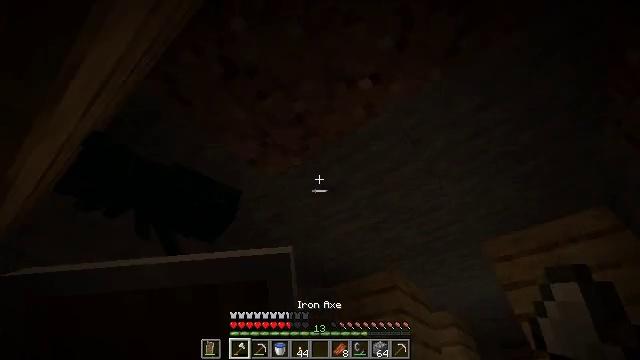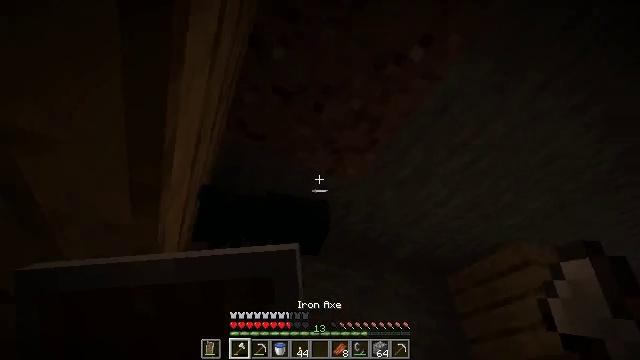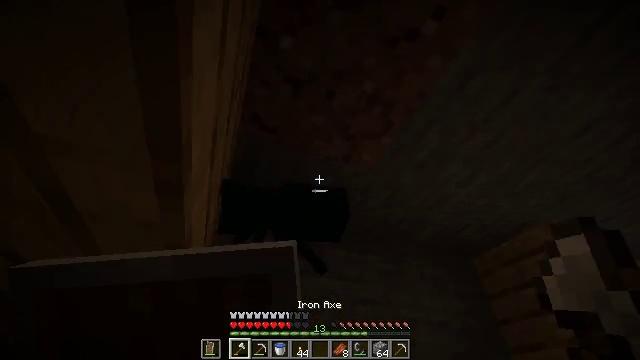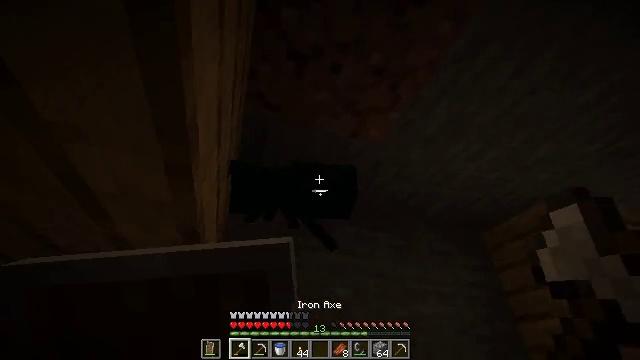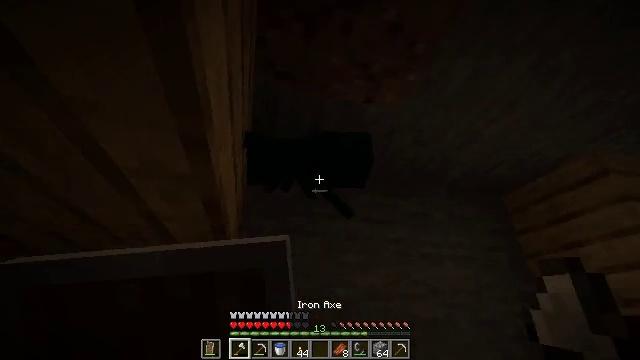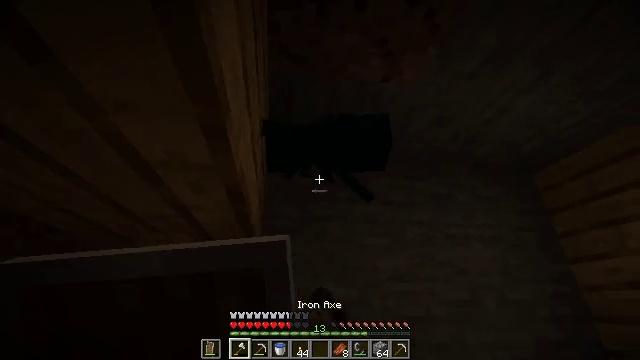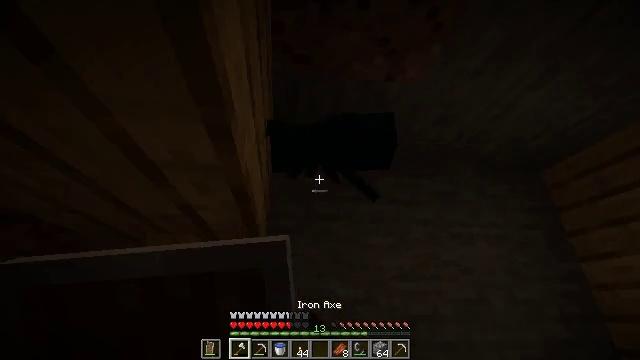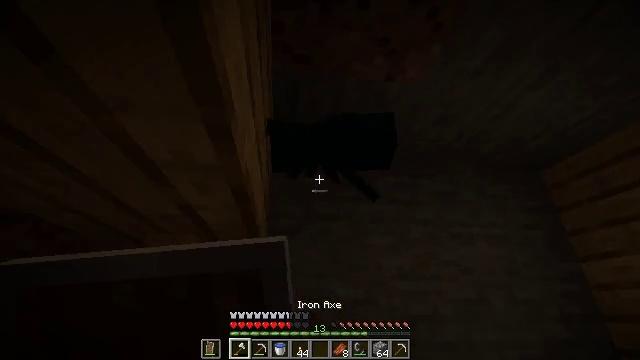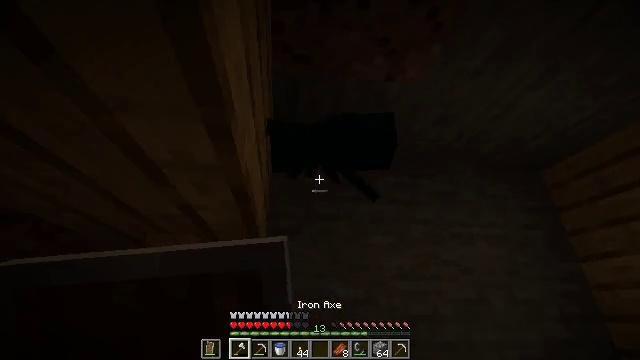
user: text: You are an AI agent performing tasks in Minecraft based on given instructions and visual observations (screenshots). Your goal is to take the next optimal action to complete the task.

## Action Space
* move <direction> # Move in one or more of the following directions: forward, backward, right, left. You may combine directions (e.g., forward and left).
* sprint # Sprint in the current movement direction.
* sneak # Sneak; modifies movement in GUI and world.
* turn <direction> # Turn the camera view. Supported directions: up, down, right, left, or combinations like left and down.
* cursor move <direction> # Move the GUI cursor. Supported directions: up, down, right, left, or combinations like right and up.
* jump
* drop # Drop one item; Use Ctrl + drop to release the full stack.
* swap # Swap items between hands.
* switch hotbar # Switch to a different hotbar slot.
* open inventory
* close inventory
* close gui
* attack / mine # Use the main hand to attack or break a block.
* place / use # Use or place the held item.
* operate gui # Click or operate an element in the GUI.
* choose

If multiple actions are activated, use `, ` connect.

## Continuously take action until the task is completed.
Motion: motion action
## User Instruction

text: Kill mobs in the caves.
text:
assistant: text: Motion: turn left
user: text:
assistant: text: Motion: turn left and down
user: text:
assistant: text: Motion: turn left and down
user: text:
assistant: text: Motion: turn left and down, attack / mine
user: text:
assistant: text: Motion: turn left and down, attack / mine
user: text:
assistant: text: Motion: turn left
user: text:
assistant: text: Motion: no_op
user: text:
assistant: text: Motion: no_op
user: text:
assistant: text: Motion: no_op